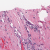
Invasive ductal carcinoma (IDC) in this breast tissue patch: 0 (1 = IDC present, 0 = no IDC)